Question: I have the following structure on my page:

By default there is a ScrollBar on the ScrollViewer.
'''
var scrollbars = this.ScrollView.GetDescendantsOfType<ScrollBar>().ToList();
_scrollBar = scrollbars.FirstOrDefault(x => x.Orientation == Orientation.Horizontal);
'''
I bind the _scrollBar value to the value of the slider and the maximum to the maximum.
'''
var valueBinding = new Binding();
valueBinding.Source = _scrollBar;
valueBinding.Mode = BindingMode.TwoWay;
valueBinding.Path = new PropertyPath("Value");
BindingOperations.SetBinding(this.Slider, Slider.ValueProperty, valueBinding);
var maximumBinding = new Binding();
maximumBinding.Source = _scrollBar;
maximumBinding.Mode = BindingMode.OneWay;
maximumBinding.Path = new PropertyPath("Maximum");
BindingOperations.SetBinding(this.Slider, Slider.MaximumProperty, maximumBinding);
'''
When I open my page there is a slider and the default scrollbar. When I slide/scroll the scrollViewer both, the slider and scrollbar, are sliding/scrolling synchronously. Now when I'm moving the slider the scrollbar is moving as well but not the scrollViewer. The scrollbar scroll event is also not fired. When I'm moving the scrollbar with the mouse pointer the slider and also the scrollViewer are moving and the scrollbar scroll event is fired.
What do I need to change that I can move the slider and the scrollViewer is moving synchronously?
Many thanks
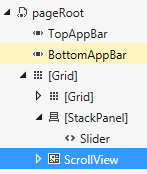
Answer: You can implement an attached property/behavior that will add support for binding to offsets of a 'ScrollViewer'. Your behavior object would respond to property value changes by calling e.g. 'ScrollToVerticalOffset()' on the 'ScrollViewer' and respond to 'ViewChanged' events by updating the property value.